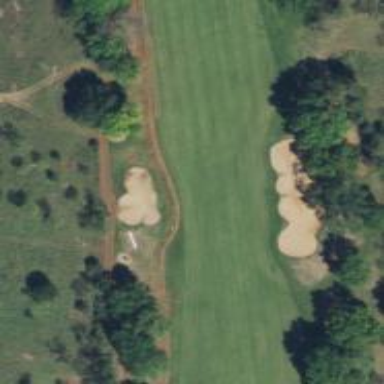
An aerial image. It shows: View of golf hole.